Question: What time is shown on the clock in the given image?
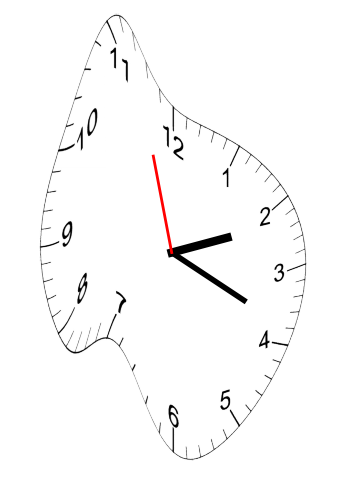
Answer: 02:18:57